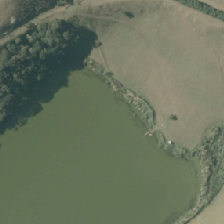
Land cover: lake_pond